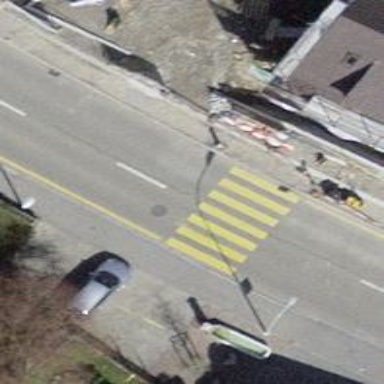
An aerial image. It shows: Unmarked crossing with zebra crossing reference.